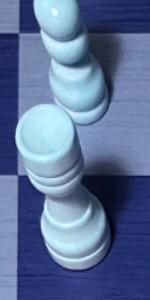
Label: Rook_White